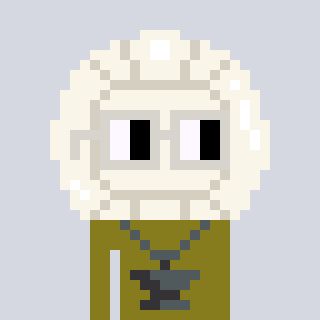
a pixel art character with square light gray glasses, a volleyball-shaped head and a gunk-colored body on a cool background